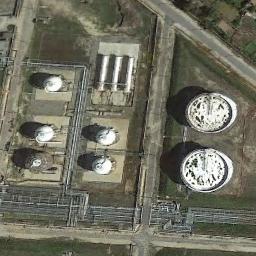
Label: storage tanks